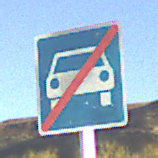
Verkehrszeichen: EndeKraftfahrstrasse
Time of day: SunriseSunset
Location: Outdoor (Nature)
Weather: Clear
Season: NotSpecified
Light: Natural